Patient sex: F
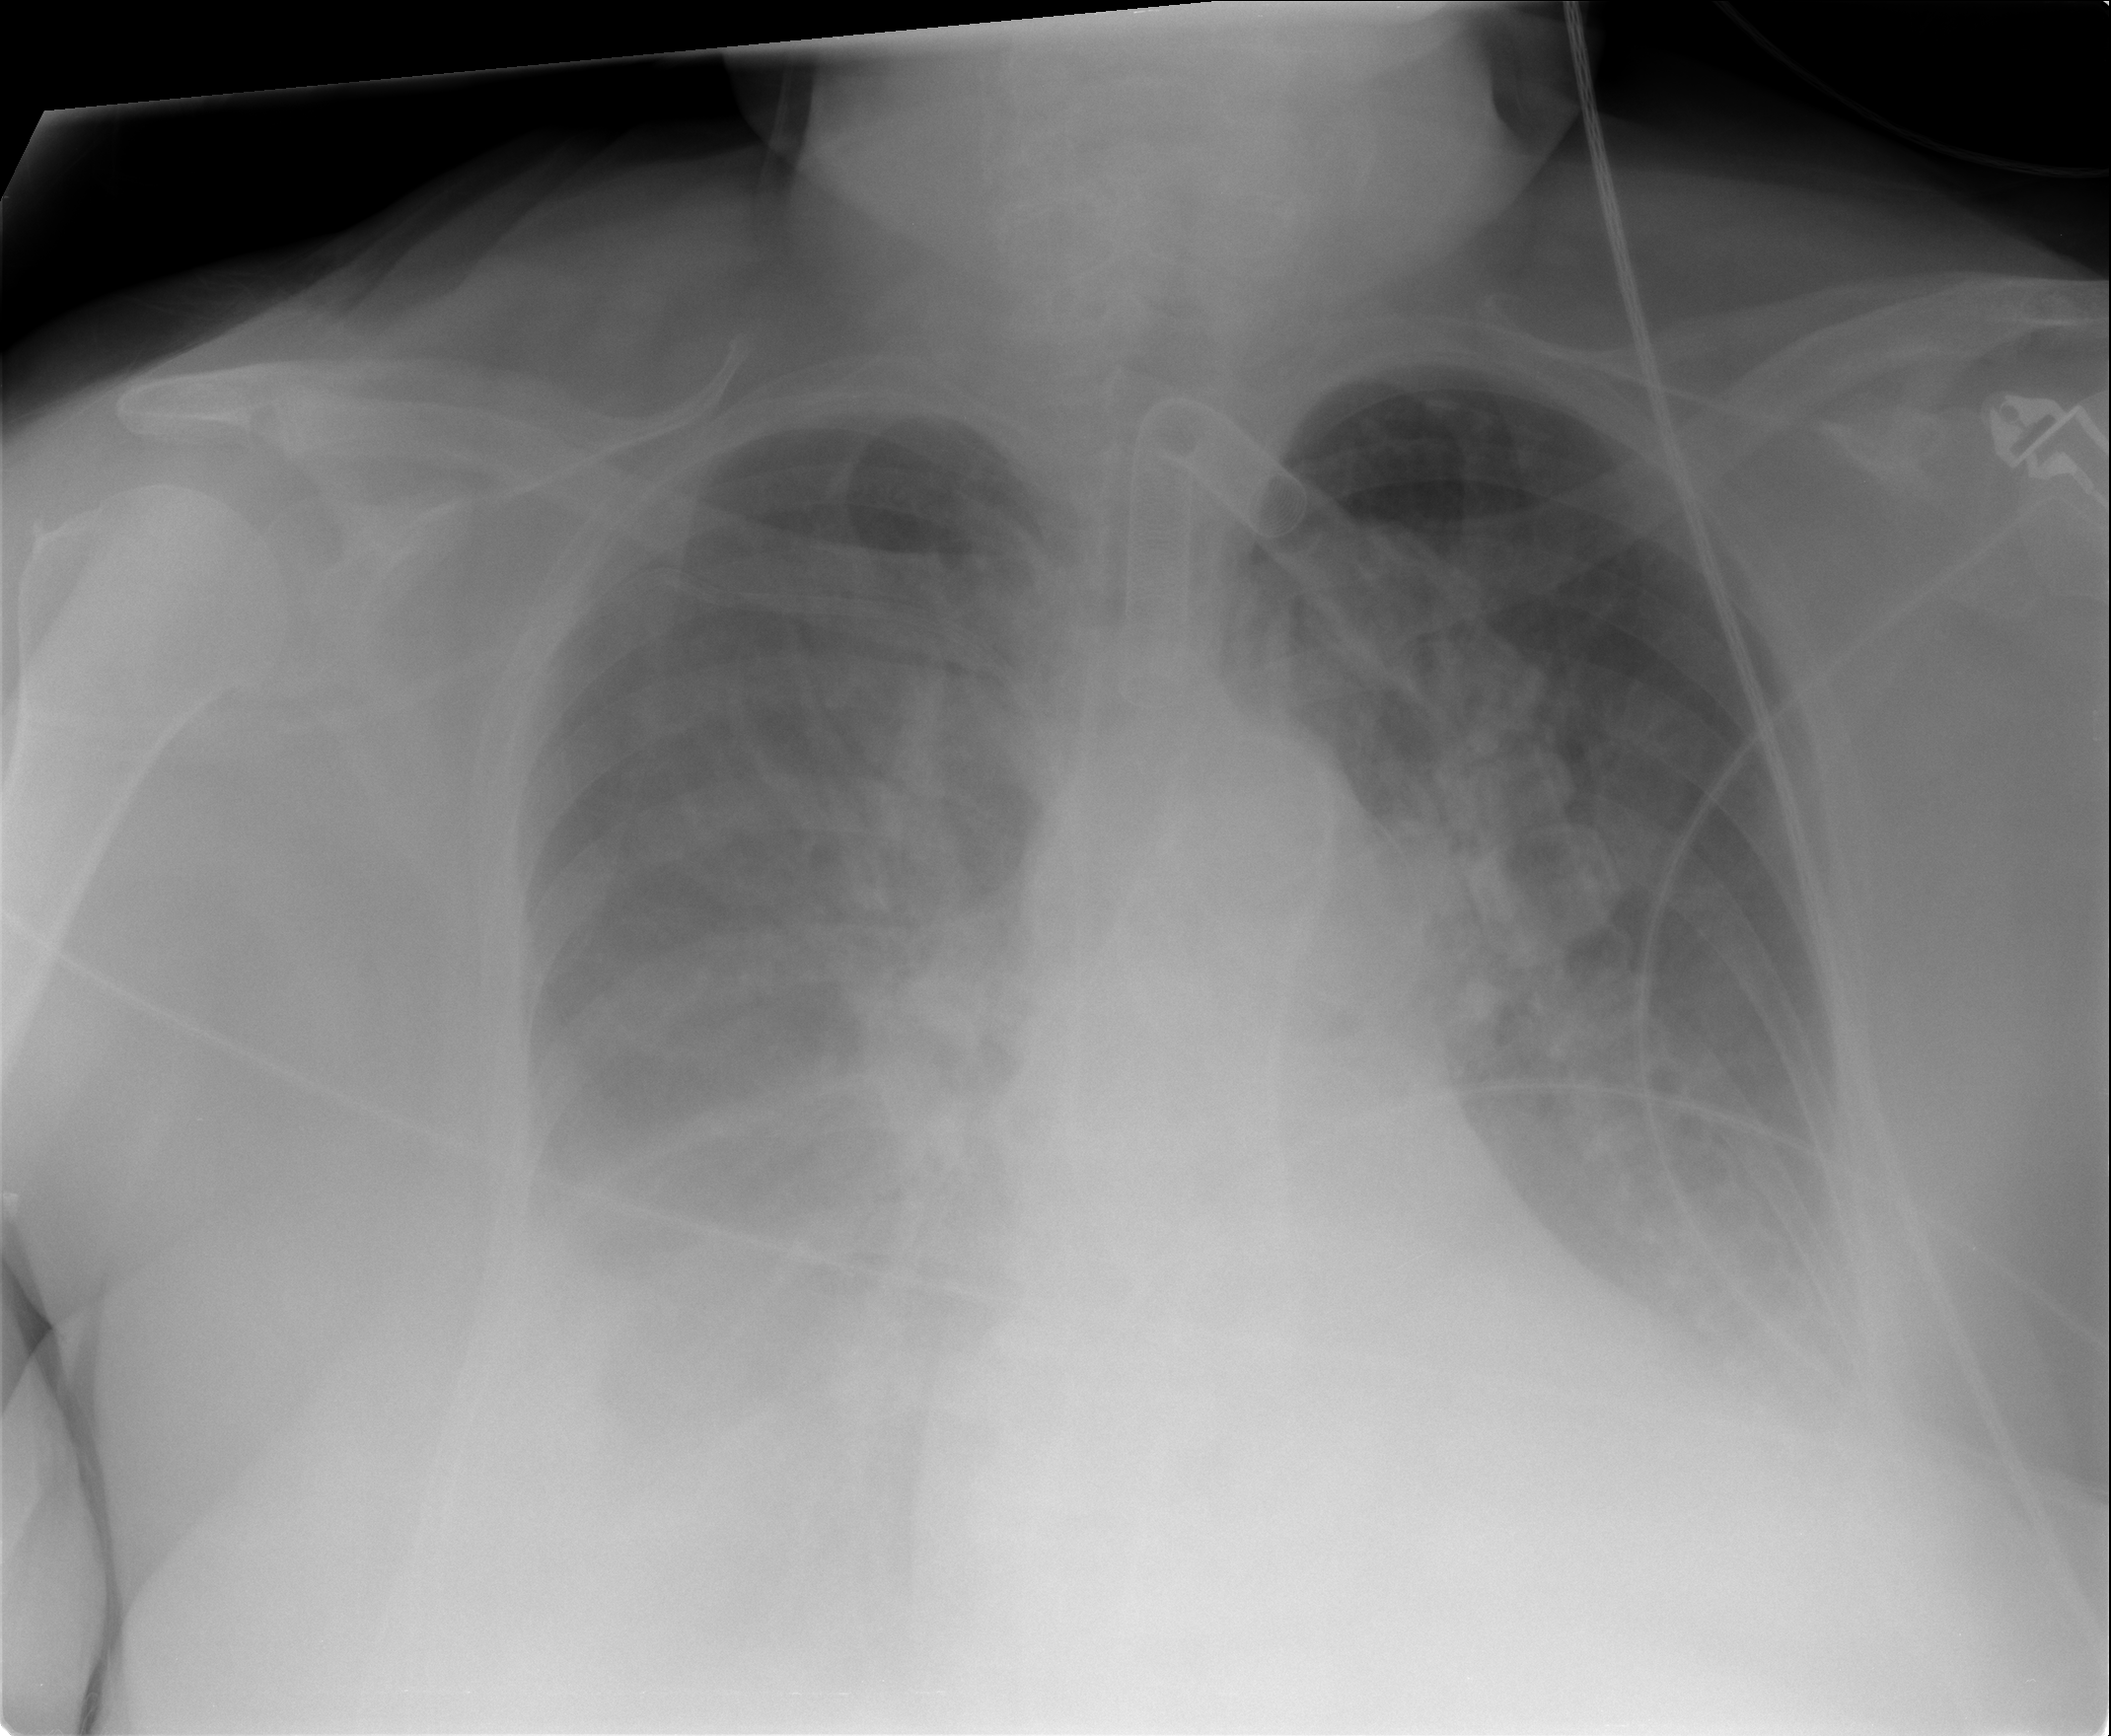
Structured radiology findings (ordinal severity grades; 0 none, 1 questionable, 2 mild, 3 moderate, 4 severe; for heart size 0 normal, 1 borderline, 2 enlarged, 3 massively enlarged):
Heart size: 2
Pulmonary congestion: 3
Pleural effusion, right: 3
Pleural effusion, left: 3
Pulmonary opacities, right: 2
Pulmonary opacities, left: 2
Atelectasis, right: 2
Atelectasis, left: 2